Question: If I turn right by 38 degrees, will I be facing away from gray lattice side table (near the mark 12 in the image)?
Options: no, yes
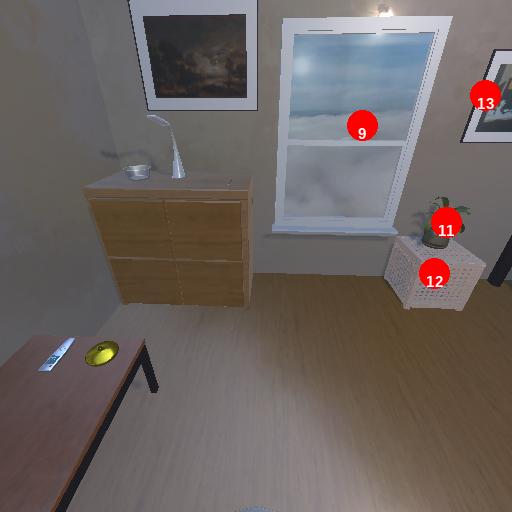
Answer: no